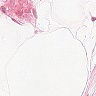
Metastatic tissue present: no